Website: lowes
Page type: order-returns
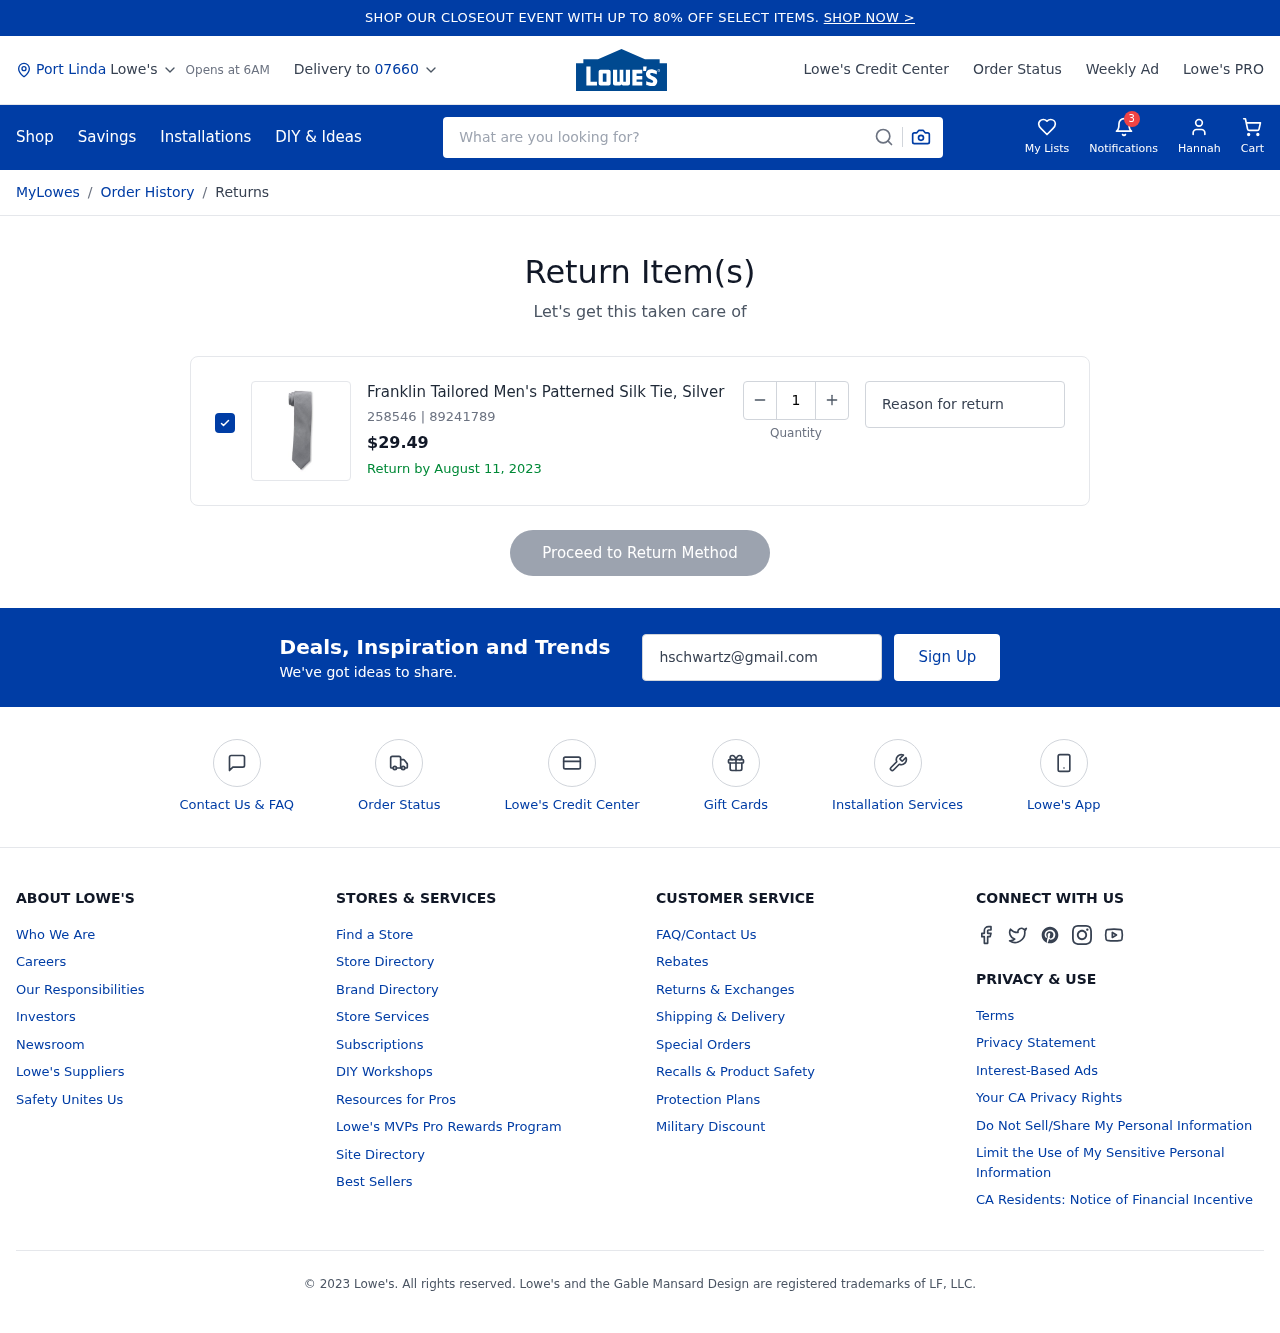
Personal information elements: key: PII_CITY
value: Port Linda
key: PII_FIRSTNAME
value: Hannah
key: PII_POSTCODE
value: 07660
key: PII_EMAIL
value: hschwartz@gmail.com
Product elements: key: PRODUCT1_NAME
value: Franklin Tailored Men's Patterned Silk Tie, Silver
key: PRODUCT1_PRICE
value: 29.49
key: PRODUCT1_ITEM_NUMBER
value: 258546
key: PRODUCT1_MODEL_NUMBER
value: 89241789
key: PRODUCT1_QUANTITY
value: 1
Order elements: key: ORDER_RETURN_BY_DATE
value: August 11, 2023